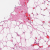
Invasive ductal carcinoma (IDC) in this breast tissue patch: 0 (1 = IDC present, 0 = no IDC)